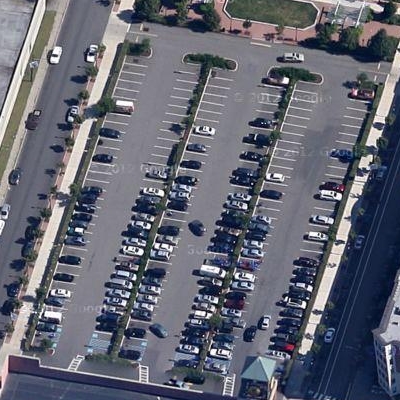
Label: Parking